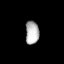
Tissue: lung
Cell type: Endothelial cells
Senescence score: 0.5589
Nuclear area (px): 306
Mean DAPI intensity: 180.092